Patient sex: F
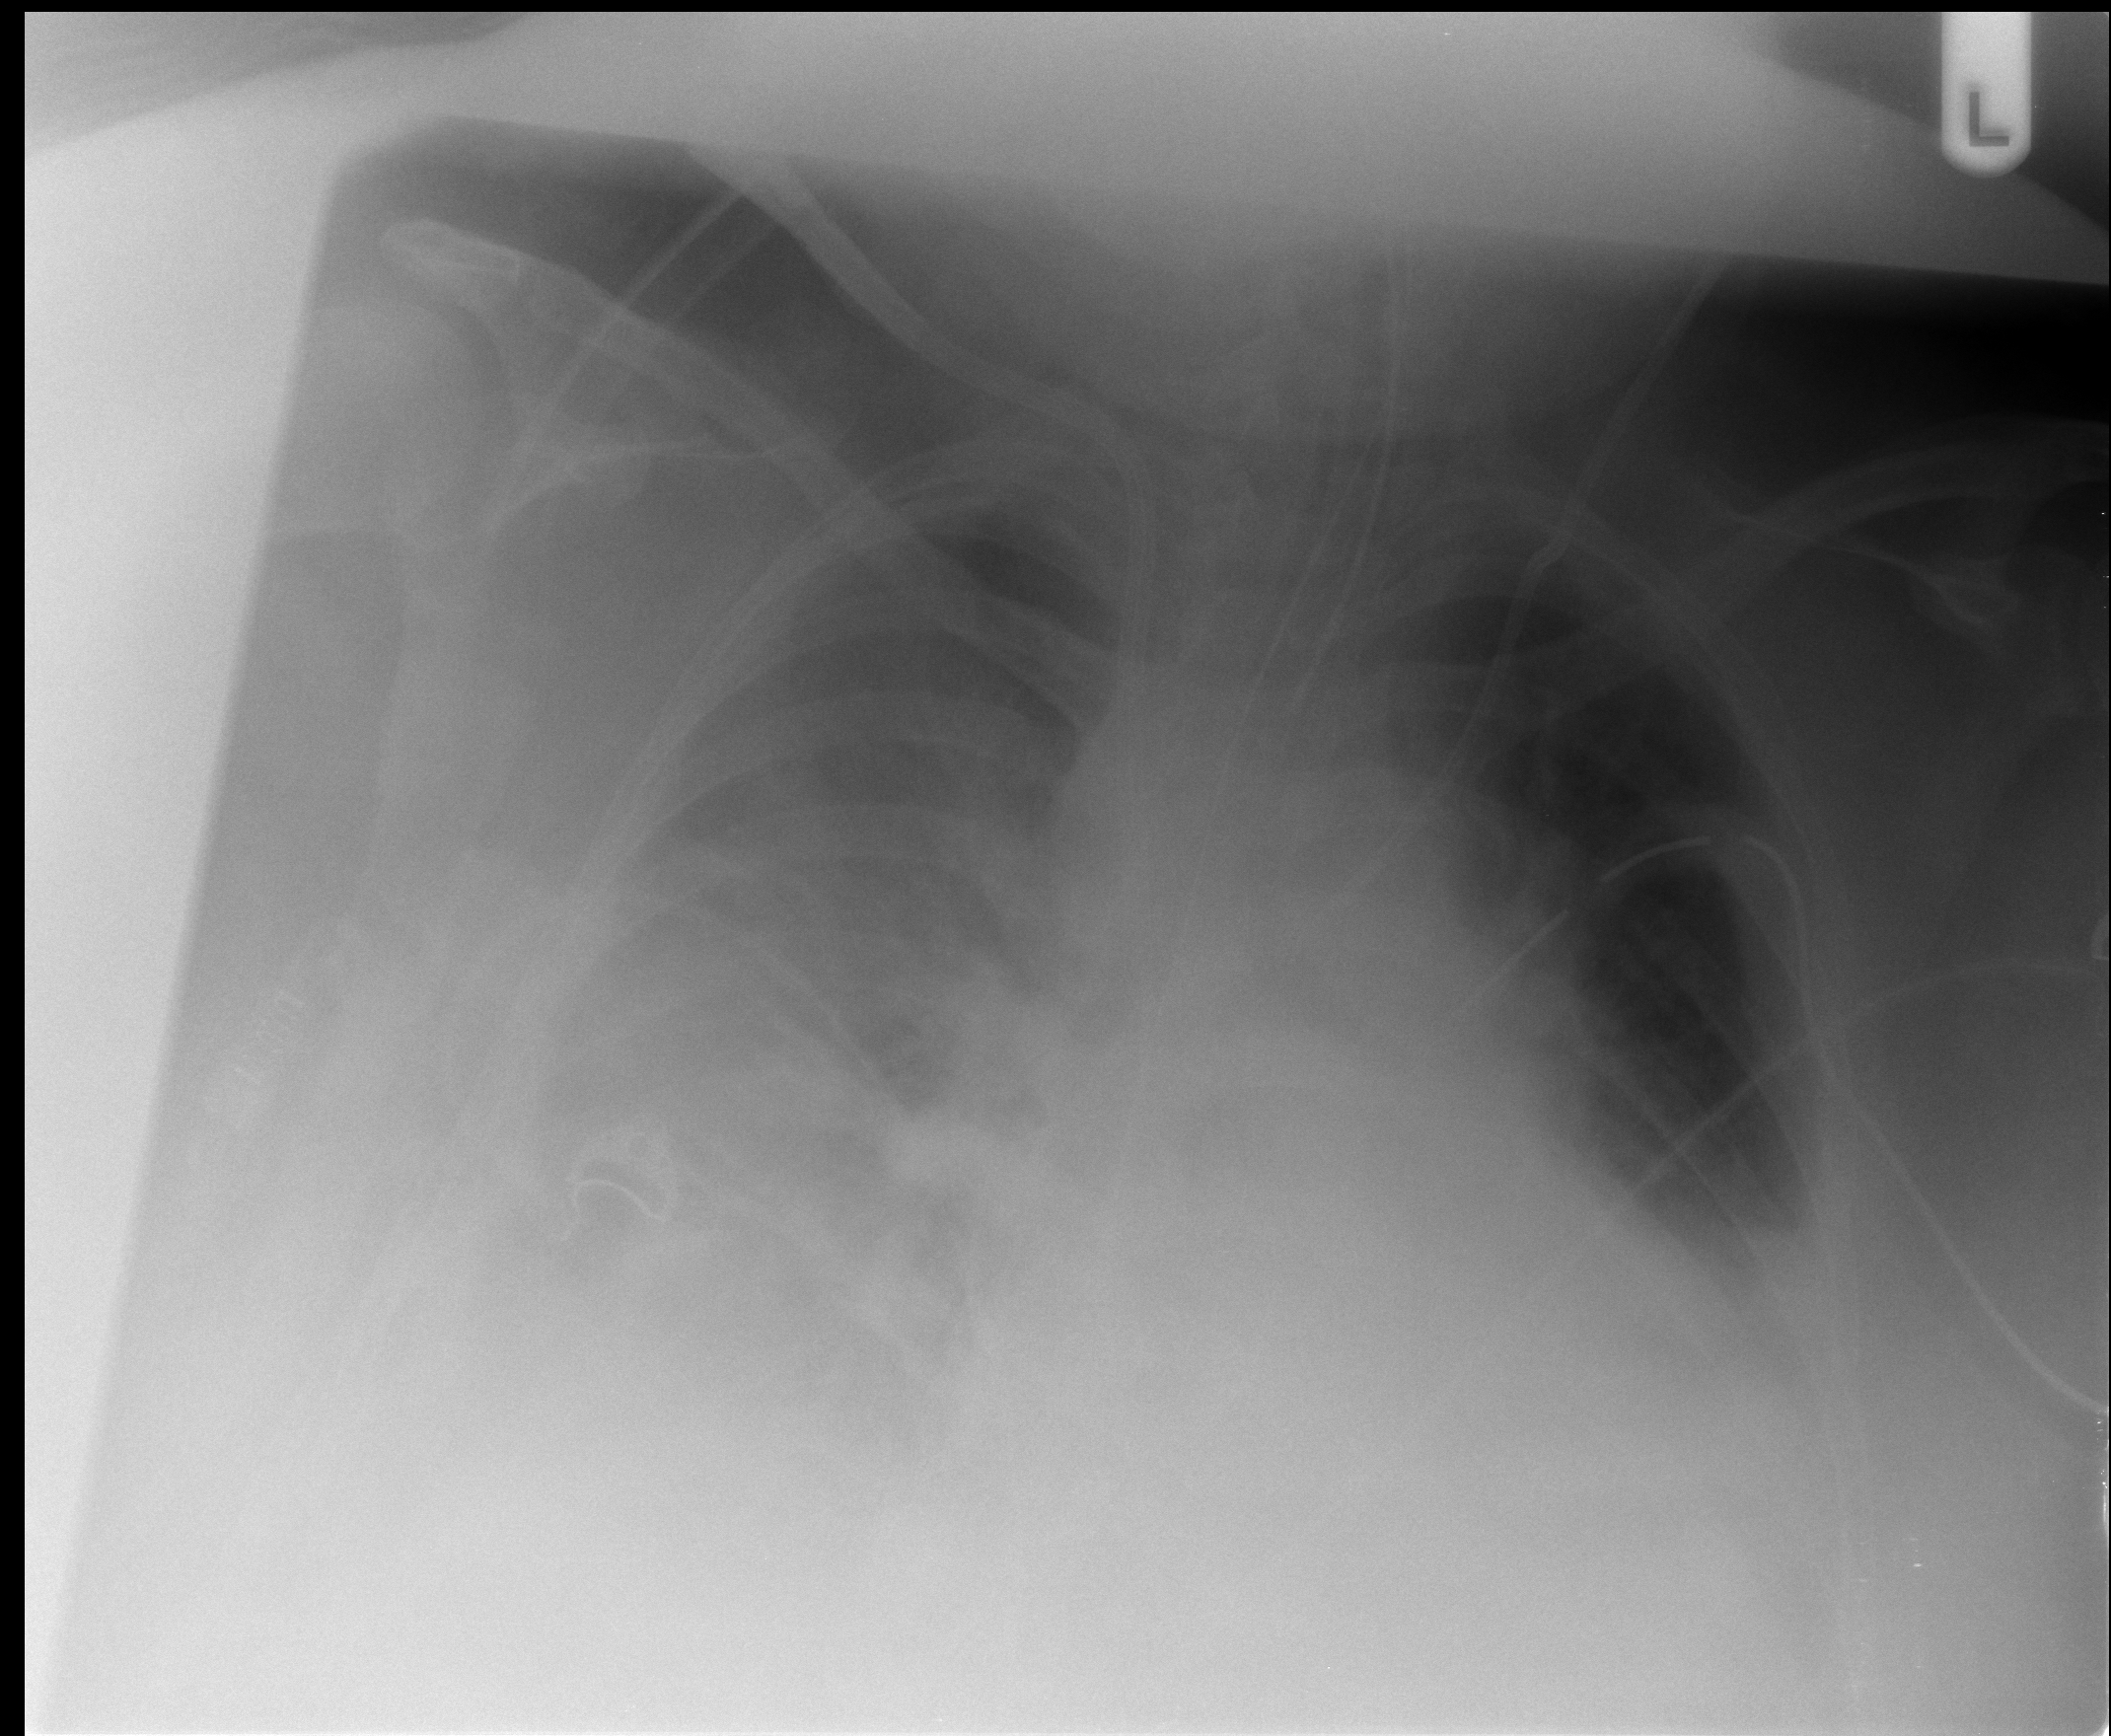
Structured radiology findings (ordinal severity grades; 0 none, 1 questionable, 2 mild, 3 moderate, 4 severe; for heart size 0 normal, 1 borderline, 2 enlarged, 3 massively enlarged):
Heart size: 0
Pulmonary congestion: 2
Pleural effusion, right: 3
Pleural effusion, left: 2
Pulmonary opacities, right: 0
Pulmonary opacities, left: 2
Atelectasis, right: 3
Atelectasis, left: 2